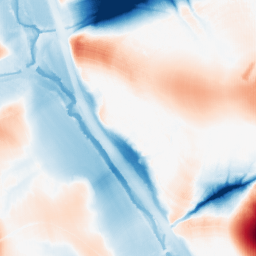
Category: morphological
Decomposition family: morphological
Decomposition parameters: operation: average
size: 50
Upsampling method: fft_zeropad
Upsampling parameters: scale: 8
Upsampling scale: 8